Question: One of the features that I kept hearing about zsh was that it will highlight your selection as you tab through a list of possible choices. Such as choosing a directory to cd into.

I thought this feature would be enabled automatically, but it doesn't appear to be. At the moment I have this in my .zshrc for git auto completion
'''
zstyle ':completion:*:*:git:*' script /usr/local/etc/bash_completion.d/git-completion.bash
fpath=(/usr/local/share/zsh-completions $fpath)
autoload -U compinit && compinit
zmodload -i zsh/complist
'''
What else do I have to add to get this effect?
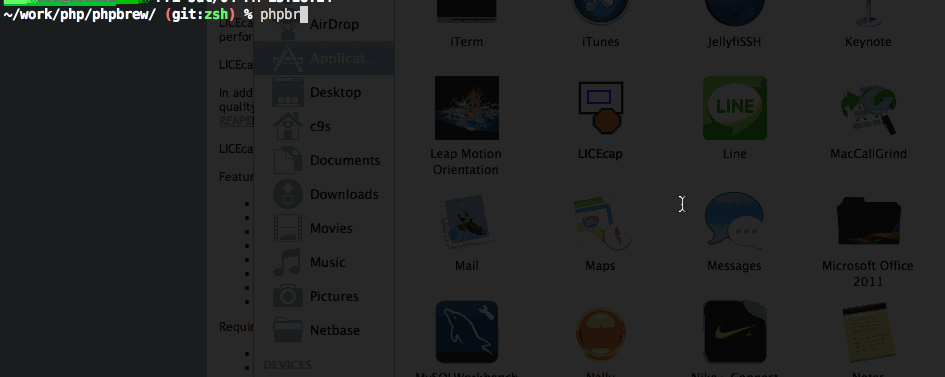
Answer: You also need 'menu' and 'select':
'''
zstyle ':completion:*' menu select
'''